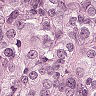
Metastatic tissue present: yes